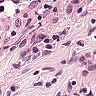
Metastatic tissue present: no